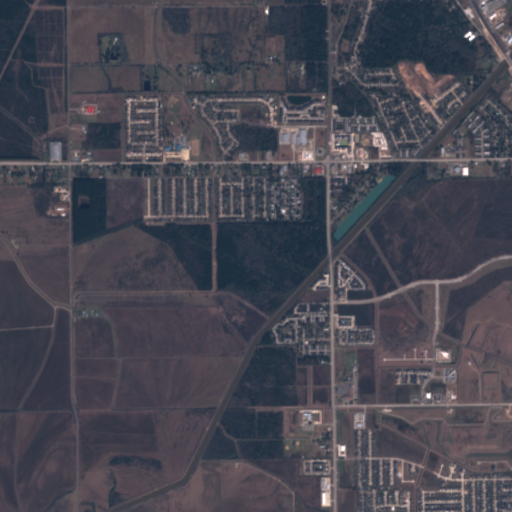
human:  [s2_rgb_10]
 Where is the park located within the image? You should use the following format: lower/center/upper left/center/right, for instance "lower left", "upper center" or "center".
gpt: The park is located in the upper right of the image.
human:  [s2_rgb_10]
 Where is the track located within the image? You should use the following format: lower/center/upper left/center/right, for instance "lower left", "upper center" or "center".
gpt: There is no track in the image.